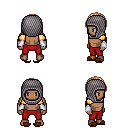
a pixel art fantasy rpg character, male body template, human, dark skin, gold arm armor, red pants, light blonde parted hairstyle, chain hood, white cloth bracers, brown slippers, four views (front, back, left, right), 2x2 character sprite sheet, small pixel art, hard edges, no anti-aliasing